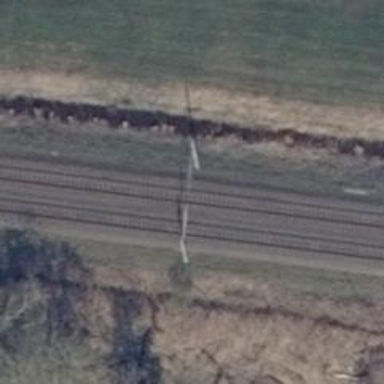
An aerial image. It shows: Railway milestone with catenary mast.